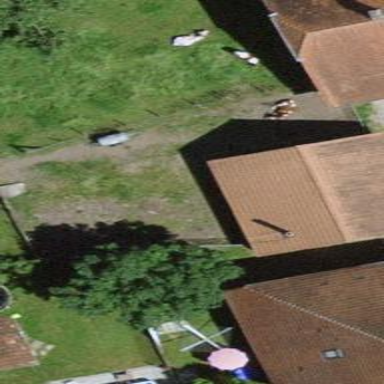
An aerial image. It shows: Garage.